Question: My website <URL> is registered through godaddy. The site is hosted on blogger.com. I followed all the instructions to configure the dns in godaddy account.
Currently the dns settings are:
A record:
thelyricsworld.com ....... 216.239.32.21
thelyricsworld.com ....... 216.239.34.21
thelyricsworld.com ....... 216.239.36.21
thelyricsworld.com ....... 216.239.38.21
and the CNAME settings are:
www ................... @
I also had tried earlier setting the www in CNAME to ghs.google.com
My problem is that I am not able to access the website when 'www' is not prefixed. i.e. it works with <URL>.
The error image is given below when www is not used.

What changes do I need to do in dns configs inorder to make it work correctly. None of the google answers seems to help.
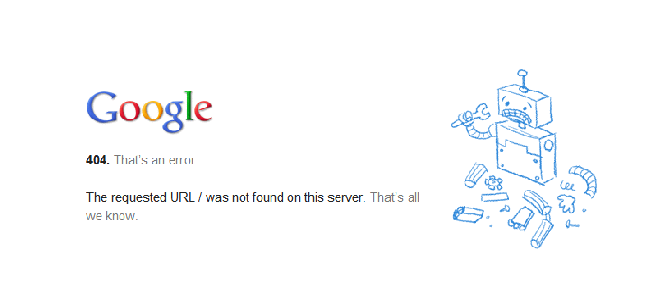
Answer: I was facing same problem. In domain setting in bloggers their provide link to redirect. See attached image :